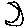
Label: moon